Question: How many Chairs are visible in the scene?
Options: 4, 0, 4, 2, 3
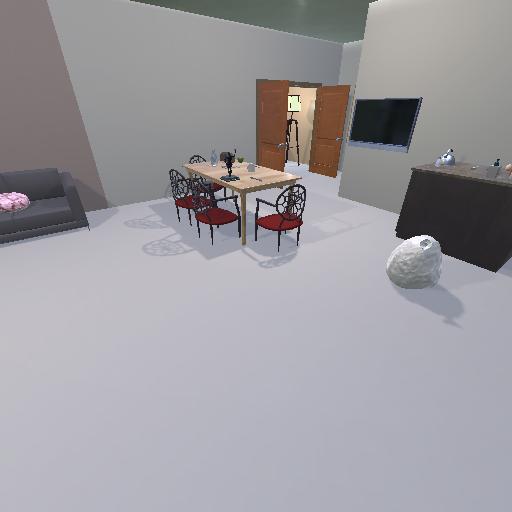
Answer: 4